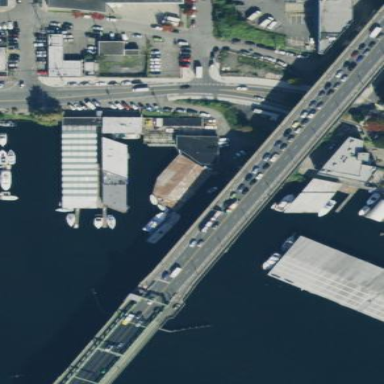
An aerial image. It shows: Boatyard along the waterway.